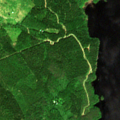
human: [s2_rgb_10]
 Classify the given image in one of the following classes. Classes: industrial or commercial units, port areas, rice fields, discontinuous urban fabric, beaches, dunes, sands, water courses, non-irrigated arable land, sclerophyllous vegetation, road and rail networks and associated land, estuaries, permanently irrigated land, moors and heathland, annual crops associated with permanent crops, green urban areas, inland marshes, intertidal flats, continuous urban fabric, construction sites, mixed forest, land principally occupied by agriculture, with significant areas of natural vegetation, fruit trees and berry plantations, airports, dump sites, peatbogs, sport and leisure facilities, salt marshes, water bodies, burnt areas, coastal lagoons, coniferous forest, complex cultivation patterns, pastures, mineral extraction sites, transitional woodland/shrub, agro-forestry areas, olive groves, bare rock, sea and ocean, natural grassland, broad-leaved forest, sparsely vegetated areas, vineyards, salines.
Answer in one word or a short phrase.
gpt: broad-leaved forest, coniferous forest, mixed forest, water bodies